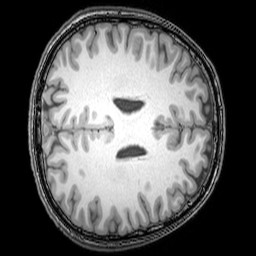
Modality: T1w
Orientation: axial
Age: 21
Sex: male
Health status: healthy
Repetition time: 0.081 s
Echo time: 0.037 s